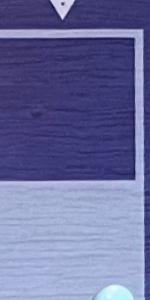
Label: Empty